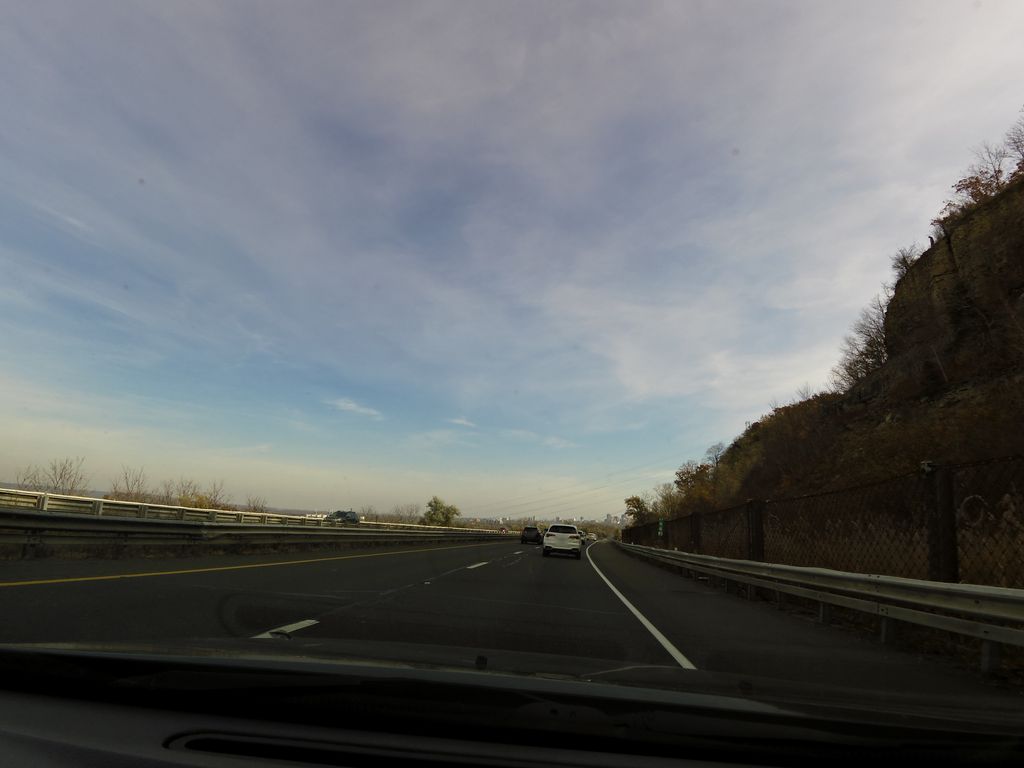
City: hamilton